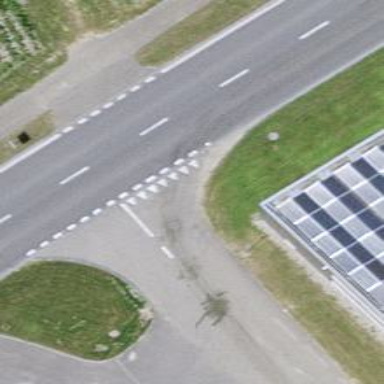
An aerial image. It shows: There is primary highway with cycle track on the left side.